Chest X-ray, PA view. Patient: 42 years old, sex M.
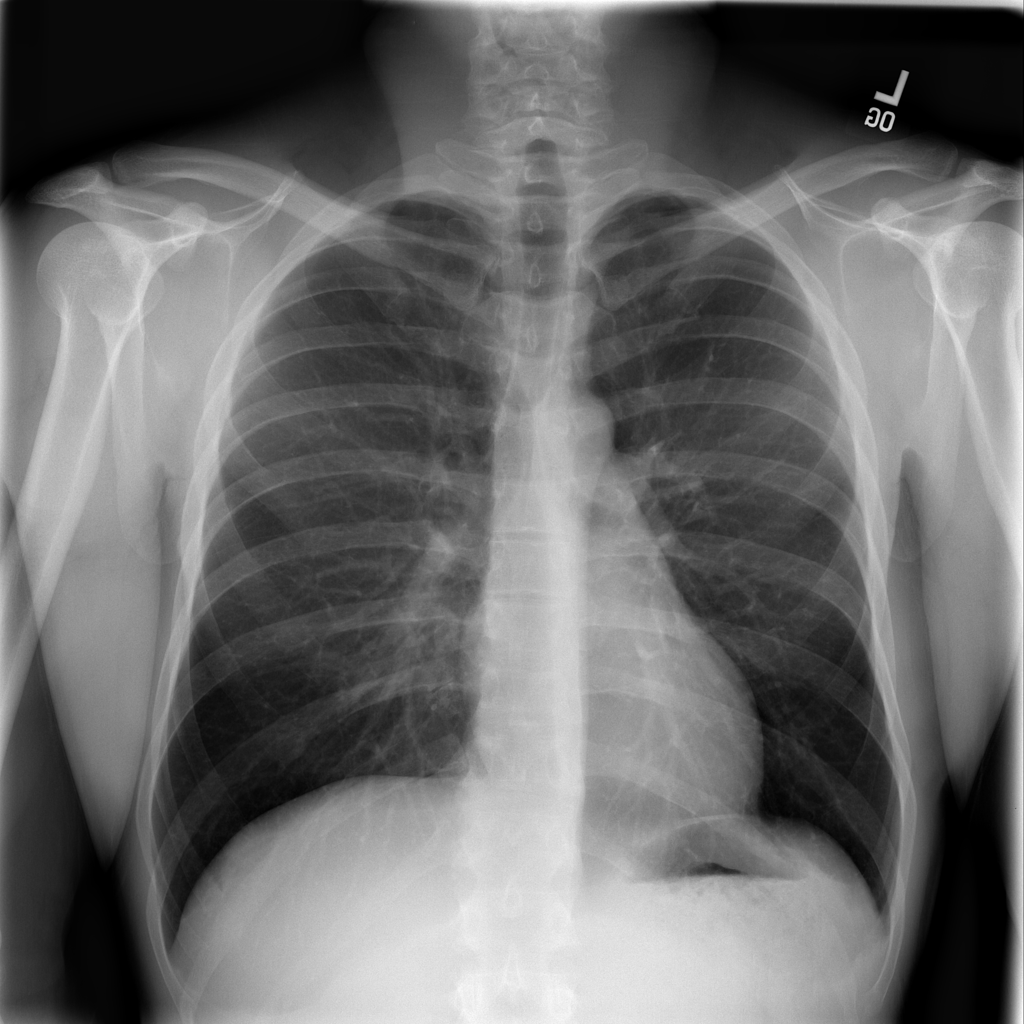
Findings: No Finding